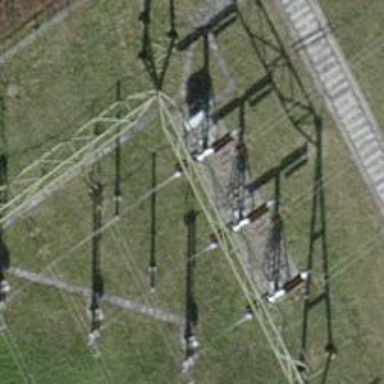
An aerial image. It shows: Bay for power line.